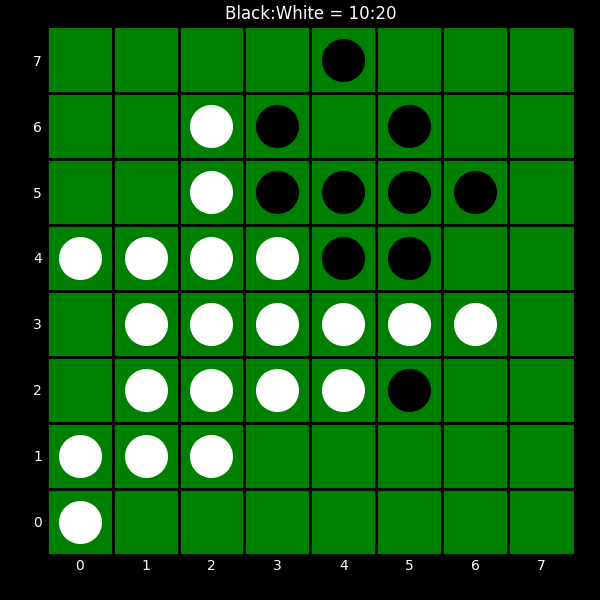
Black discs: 10
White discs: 20